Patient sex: F
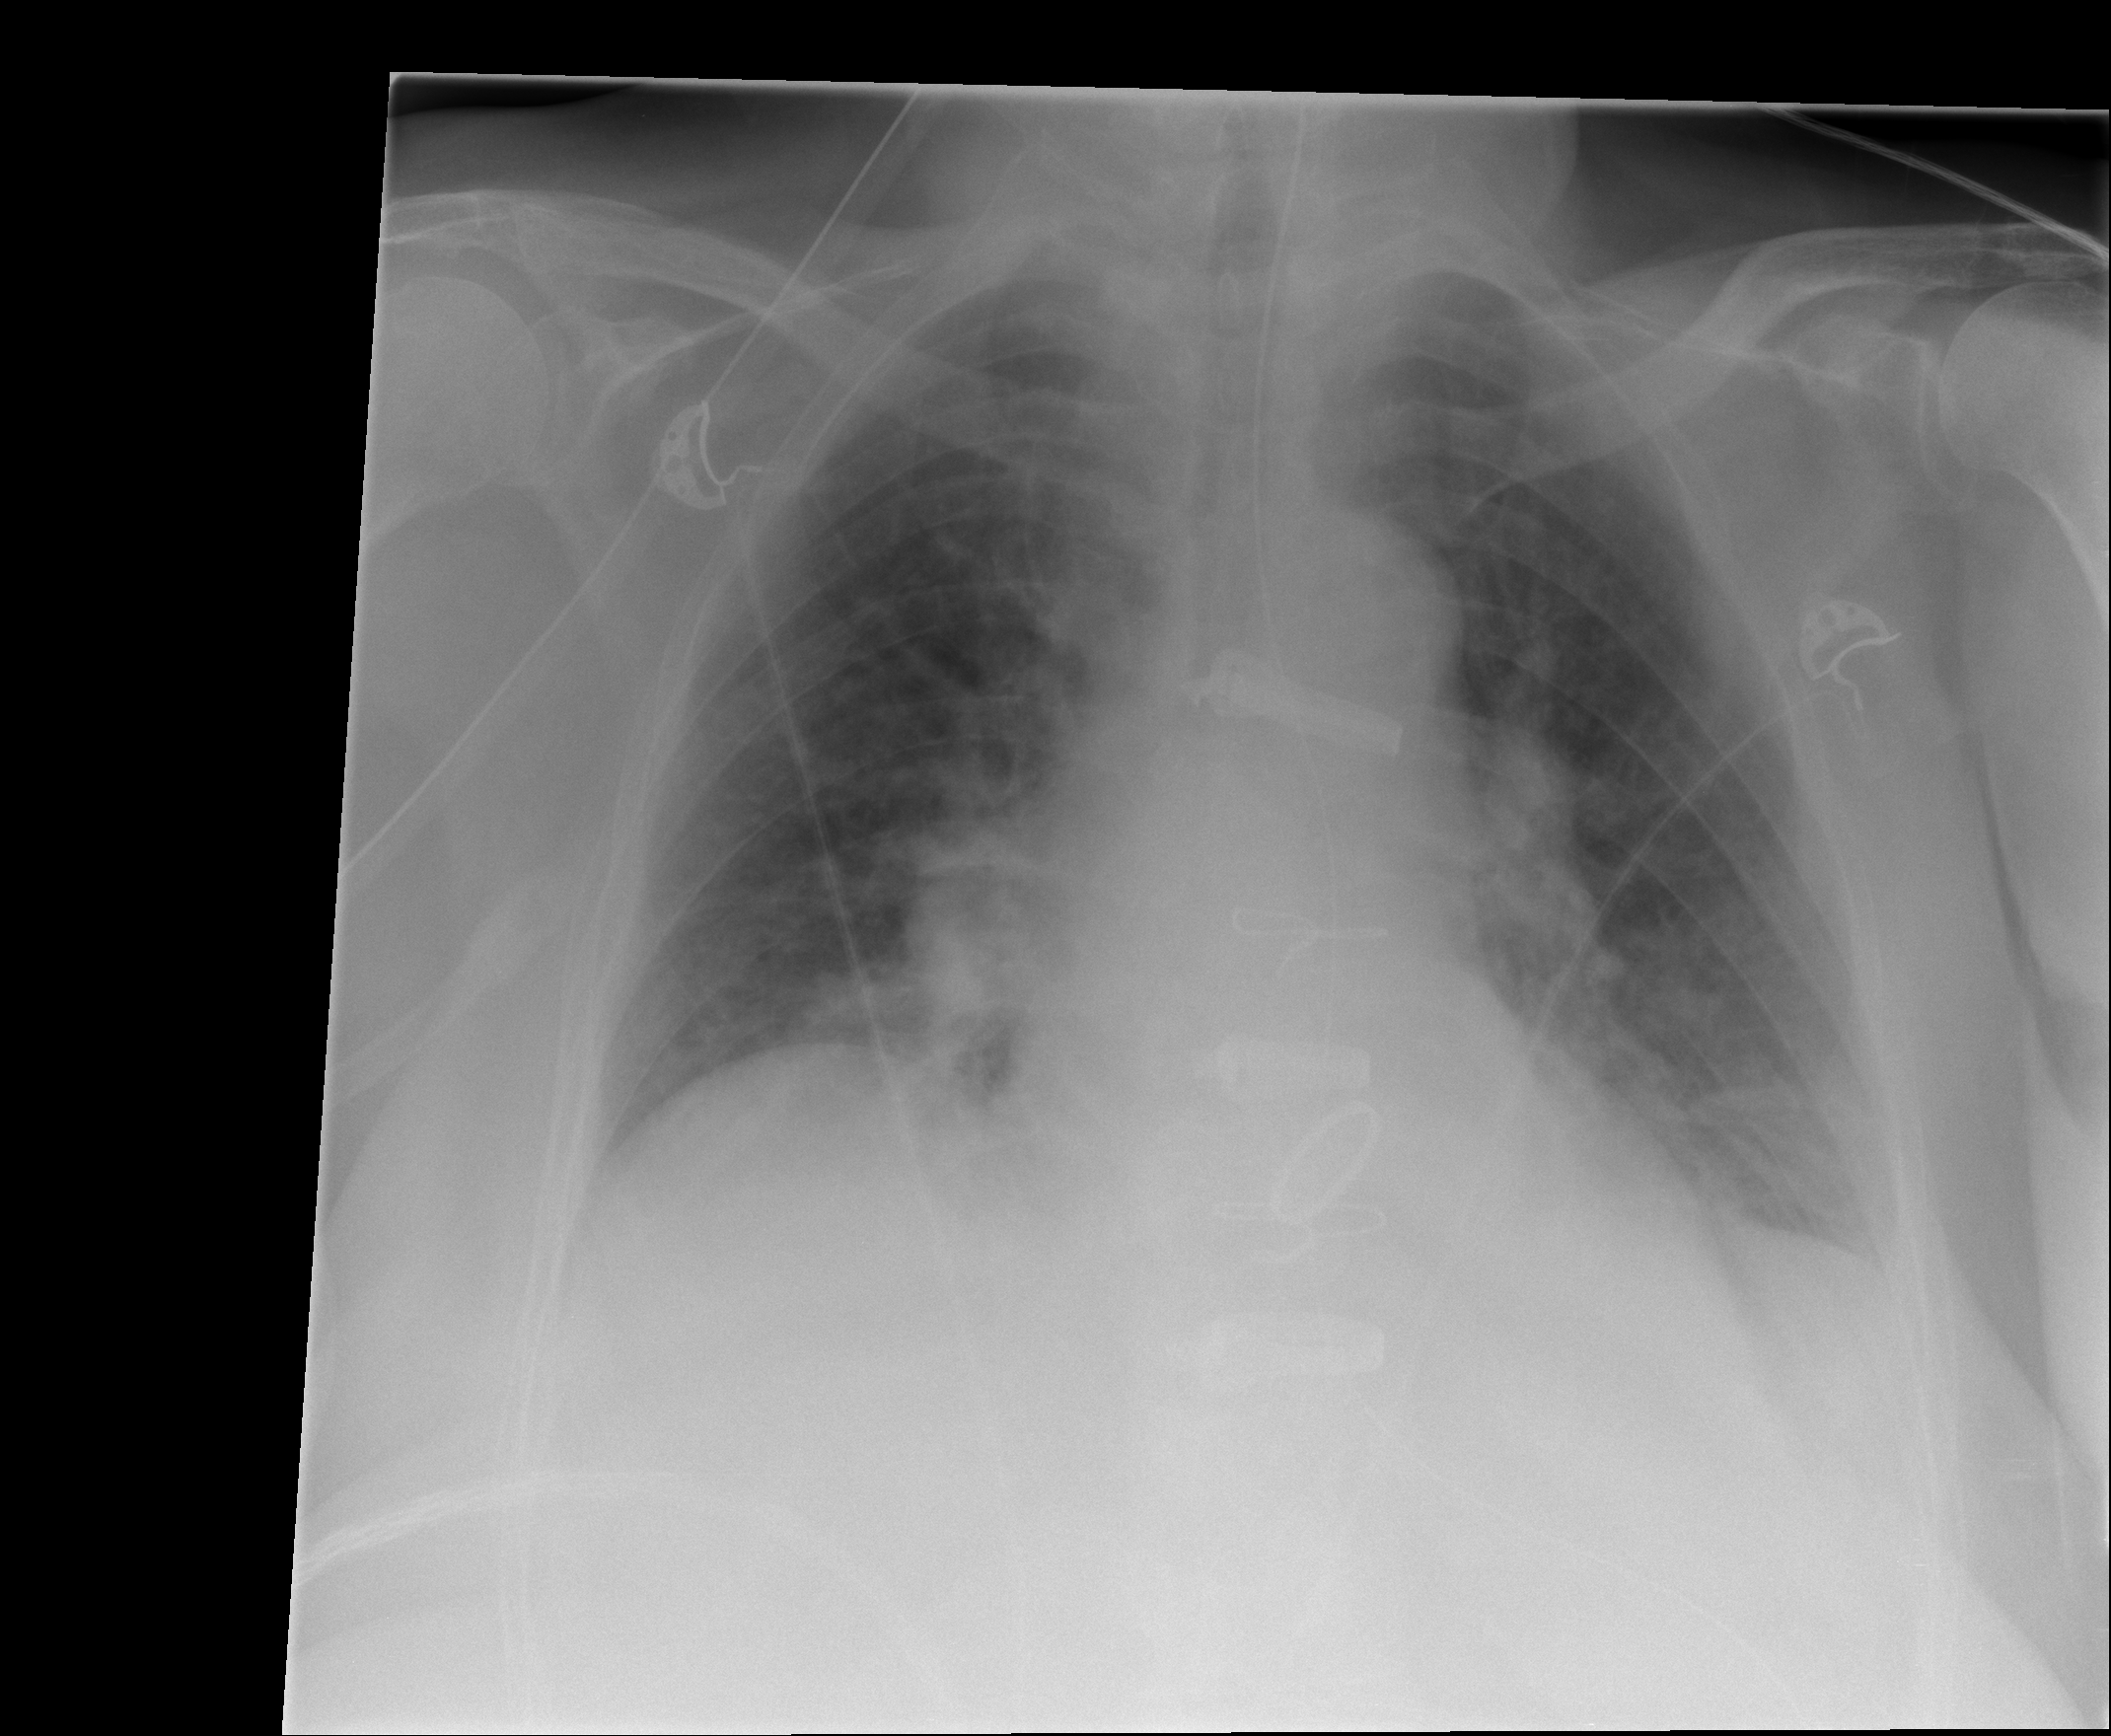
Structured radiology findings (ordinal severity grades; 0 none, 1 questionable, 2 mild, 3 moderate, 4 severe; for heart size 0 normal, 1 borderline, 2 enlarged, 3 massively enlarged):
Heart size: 0
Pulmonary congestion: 2
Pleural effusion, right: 0
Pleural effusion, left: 0
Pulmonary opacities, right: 0
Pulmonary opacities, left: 0
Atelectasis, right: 0
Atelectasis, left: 0